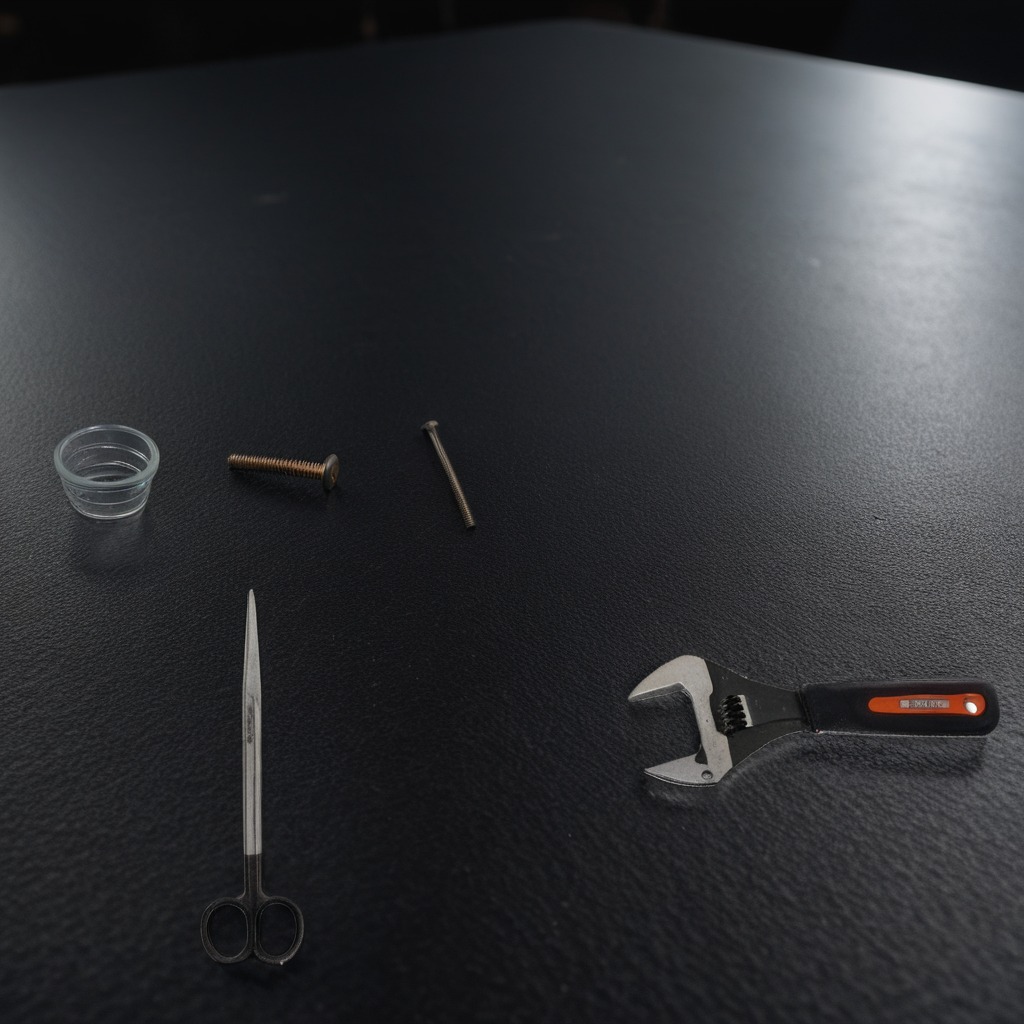
A metal machine screw, an iron nail, a coiled metal spring, a pair of scissors, and a wrench are lying on the granite tabletop.